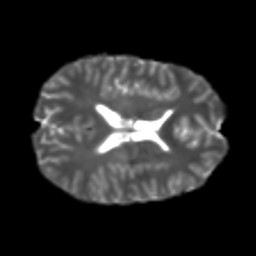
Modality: T2w
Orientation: axial
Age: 21
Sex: male
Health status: healthy
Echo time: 0.074 s